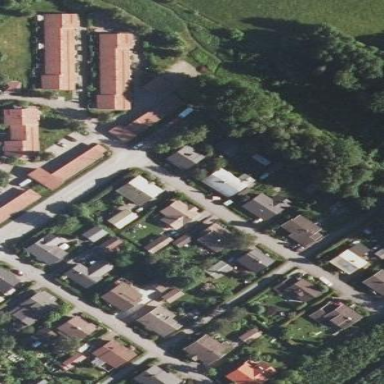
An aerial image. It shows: Residential area.